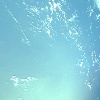
Label: water